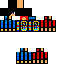
A male human skin with dark skin, wearing brown long hair dressed in a blue hoodie and blue pants, featuring a closed mouth.